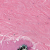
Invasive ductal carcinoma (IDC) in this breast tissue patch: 0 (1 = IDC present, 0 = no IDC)